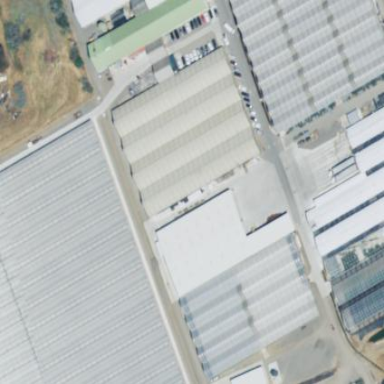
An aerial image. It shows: Greenhouse.